You are looking at the short-time Fourier spectrogram of a bearing's acceleration signal. Based on the visible evidence, which condition applies: normal, inner_race, outer_race, ball?
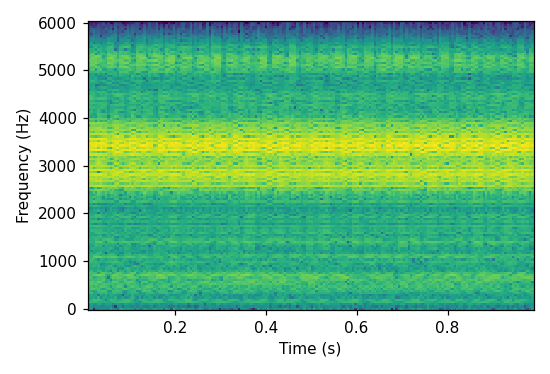
Answer: outer_race